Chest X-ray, PA view. Patient: 53 years old, sex M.
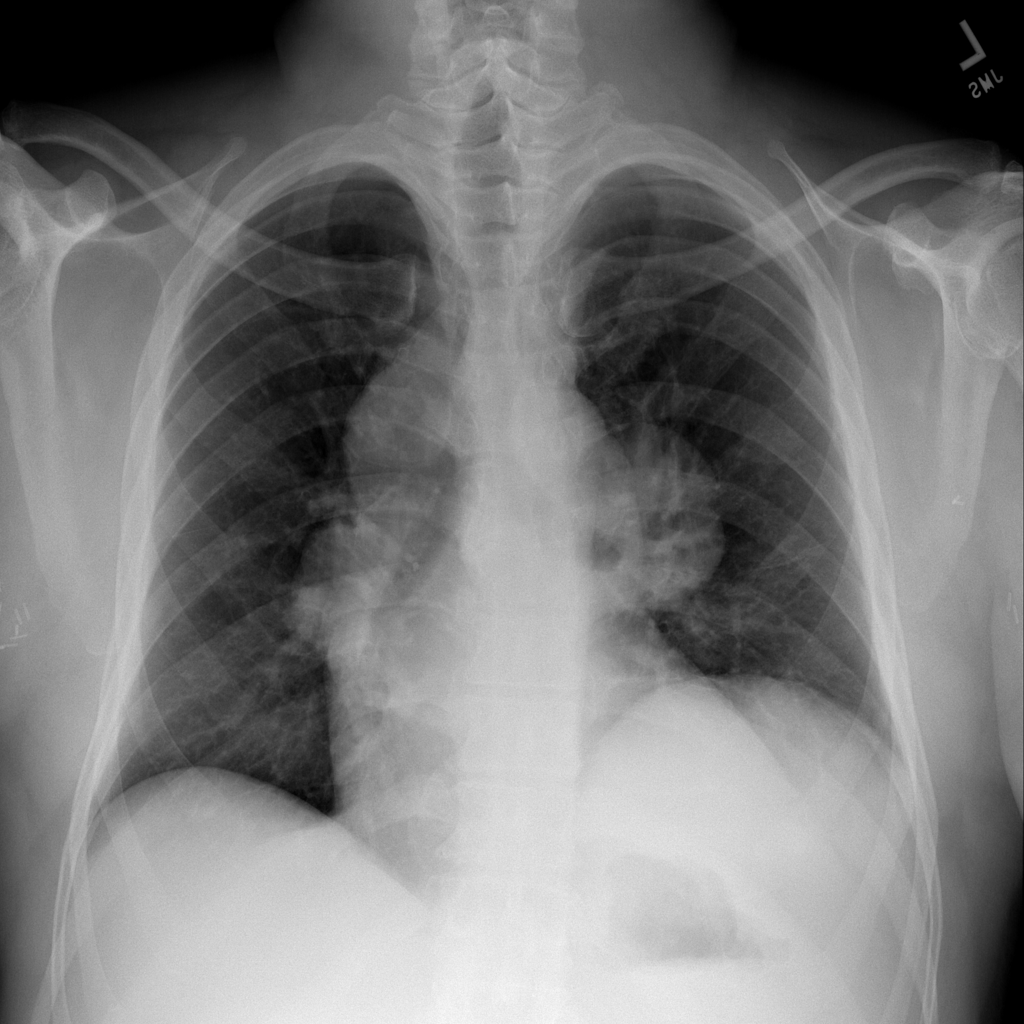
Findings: Atelectasis